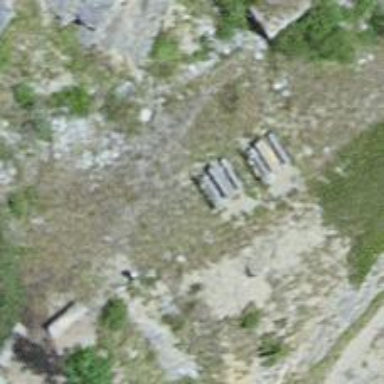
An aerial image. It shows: Picnic table located in leisure land area.